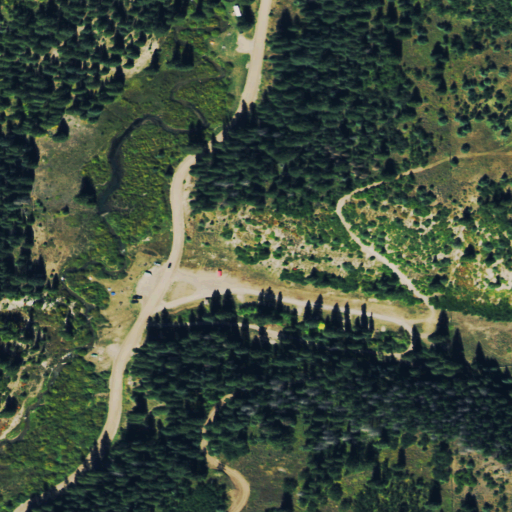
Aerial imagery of valley in Colorado named Huffman Gulch containing open development, evergreen forest, deciduous forest, shrub, woody wetlands, and mixed forest